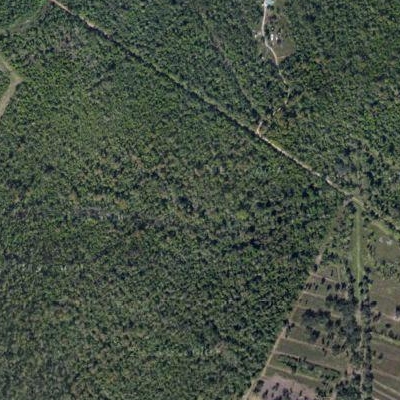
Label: eForest